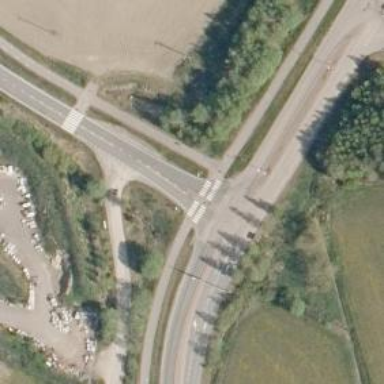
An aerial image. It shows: Island crossing on the road.